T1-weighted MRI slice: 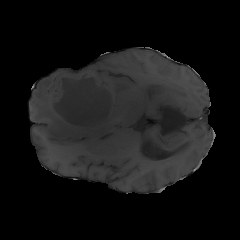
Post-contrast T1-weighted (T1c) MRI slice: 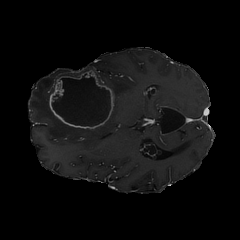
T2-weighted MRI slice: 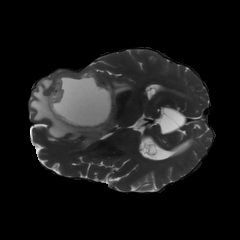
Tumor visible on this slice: yes